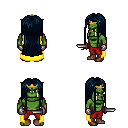
a pixel art fantasy rpg character, male body template, orc, green skin, yellow cape, red pants, raven extra-long hairstyle, gold tiara, metal gloves, brown shoes, dagger, four views (front, back, left, right), 2x2 character sprite sheet, small pixel art, hard edges, no anti-aliasing